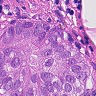
Metastatic tissue present: yes